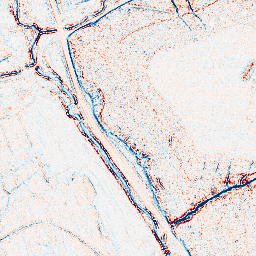
Category: edge_preserving
Decomposition family: bilateral
Decomposition parameters: d: 5
sigma_color: 75
sigma_space: 50
Upsampling method: sinc_hamming
Upsampling parameters: scale: 4
kernel_size: 8
Upsampling scale: 4